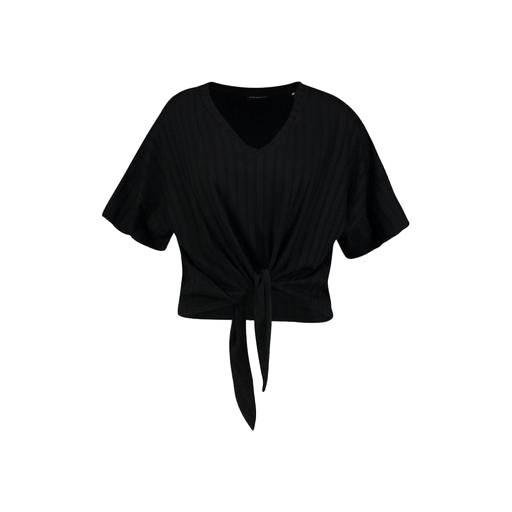
black v-neck top only macy, black yazzmin tie front t shirt, black sara tie-front top, white background